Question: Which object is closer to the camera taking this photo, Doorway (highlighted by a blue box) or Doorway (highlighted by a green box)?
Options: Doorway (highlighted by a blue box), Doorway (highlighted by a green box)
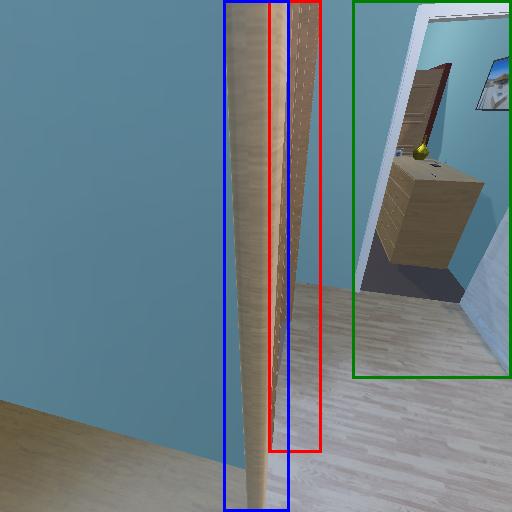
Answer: Doorway (highlighted by a blue box)